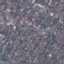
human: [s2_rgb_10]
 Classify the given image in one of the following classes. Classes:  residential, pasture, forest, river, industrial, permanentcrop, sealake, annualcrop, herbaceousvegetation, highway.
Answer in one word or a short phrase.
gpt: Residential